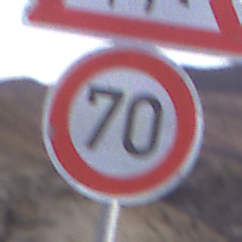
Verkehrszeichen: Geschwindigkeit70
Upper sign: KinderRechts
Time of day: Dusk
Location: Outdoor (Nature)
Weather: Clear
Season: NotSpecified
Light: Natural